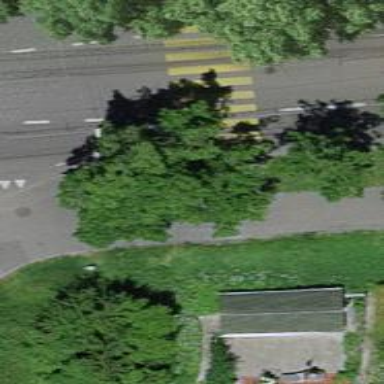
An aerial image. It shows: Kerb barrier.